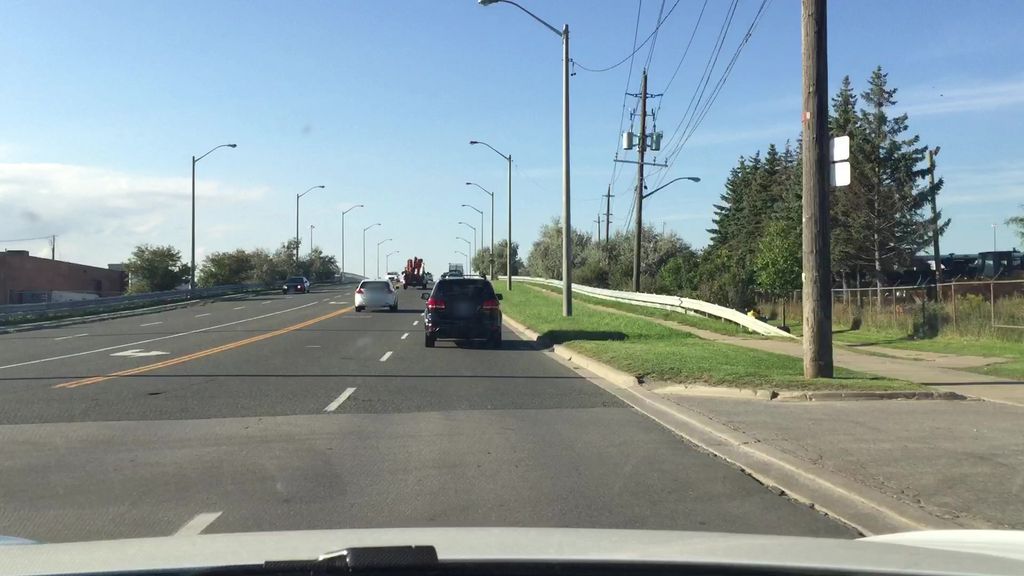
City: toronto